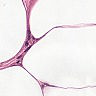
Metastatic tissue present: no